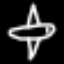
Label: airplane